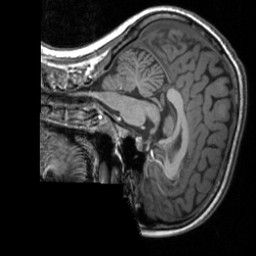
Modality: T1w
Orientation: sagittal
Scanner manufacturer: siemens
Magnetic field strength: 3 T
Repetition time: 1.9 s
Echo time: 0.00226 s